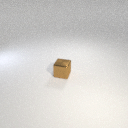
small brown metal cube